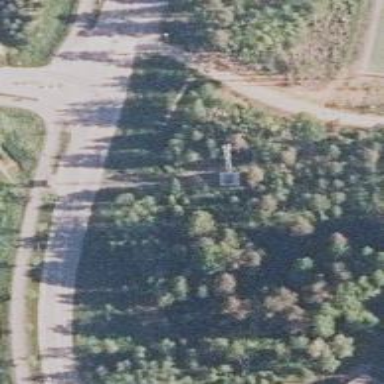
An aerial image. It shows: Communication mast tower.